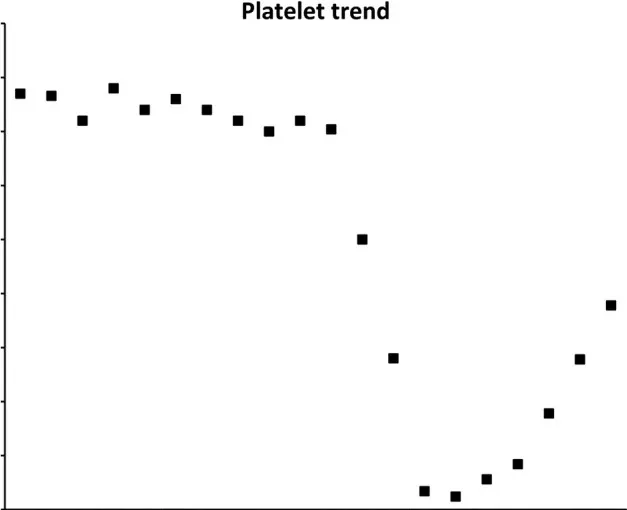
Platelet trend throughout hospital stay.
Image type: pathology (immunostaining)